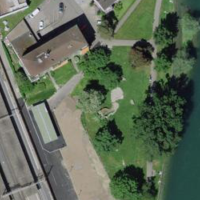
EUNIS habitat code: 53
Species observed at this site:
Tachybaptus ruficollis
Corvus corone
Podiceps cristatus
Fulica atra
Aegithalos caudatus
Buteo buteo
Chroicocephalus ridibundus
Larus michahellis
Gallinula chloropus
Cygnus olor
Erithacus rubecula
Pica pica
Columba livia
Picus viridis
Acrocephalus scirpaceus
Cyanistes caeruleus
Anas platyrhynchos
Sturnus vulgaris
Troglodytes troglodytes
Aix galericulata
Aythya fuligula
Fringilla coelebs
Passer domesticus
Turdus merula
Phalacrocorax carbo
Parus major
Mergus merganser
Regulus regulus
Cinclus cinclus
Oriolus oriolus
Motacilla alba